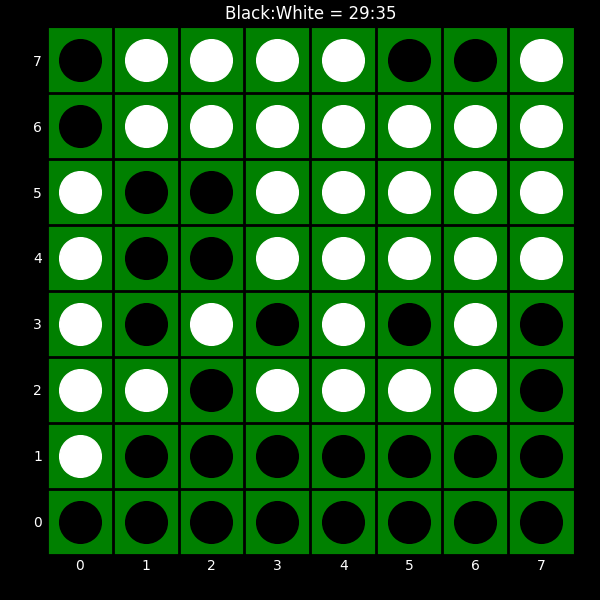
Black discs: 29
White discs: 35